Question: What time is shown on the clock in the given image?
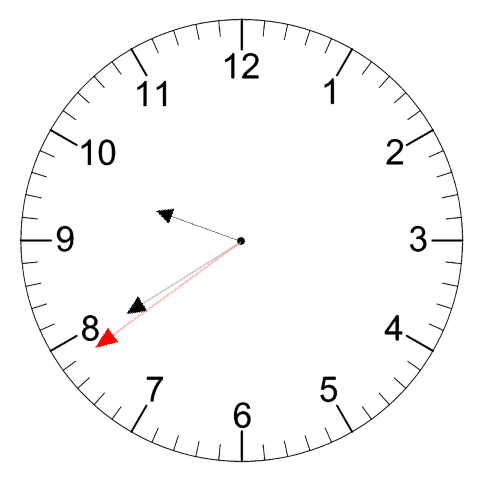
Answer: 09:39:39